Field crop: maize
Growth stage: 2
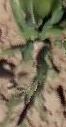
Species: maize